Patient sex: M
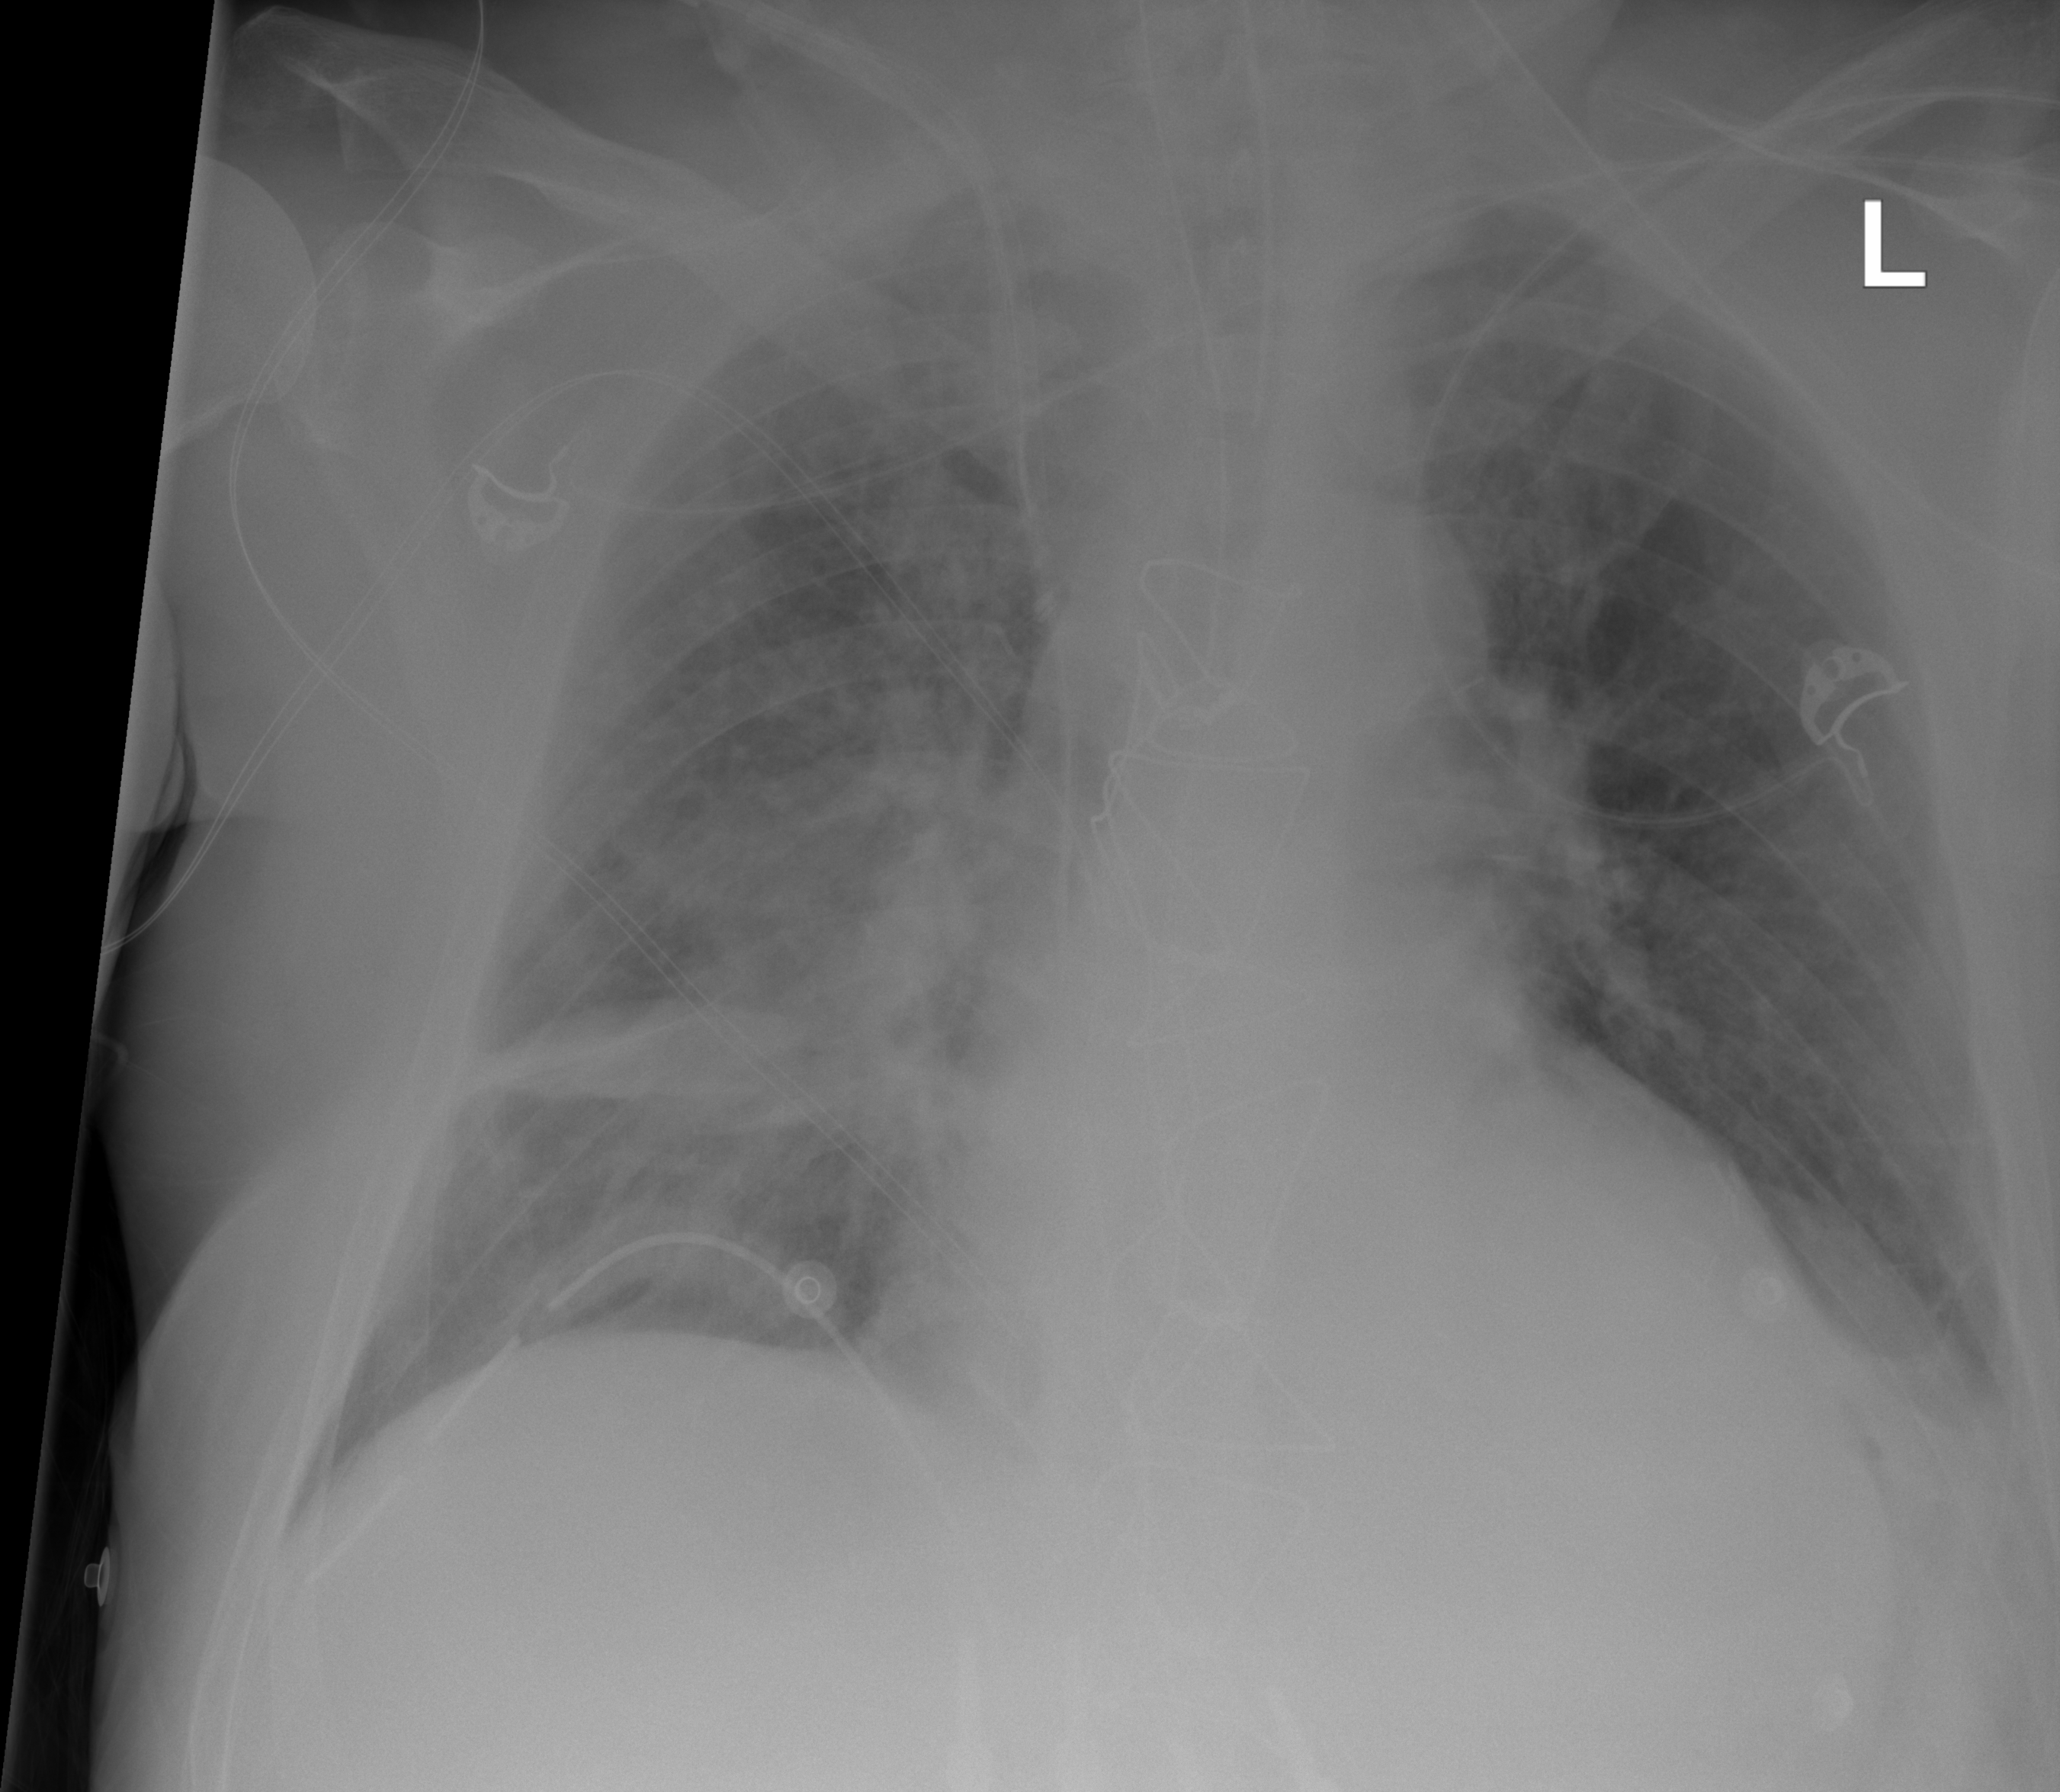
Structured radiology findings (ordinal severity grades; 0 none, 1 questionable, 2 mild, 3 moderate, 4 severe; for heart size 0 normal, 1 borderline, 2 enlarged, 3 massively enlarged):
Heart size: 0
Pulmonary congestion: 0
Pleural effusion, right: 2
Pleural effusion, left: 1
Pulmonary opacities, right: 2
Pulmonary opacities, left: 0
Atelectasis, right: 3
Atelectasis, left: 2